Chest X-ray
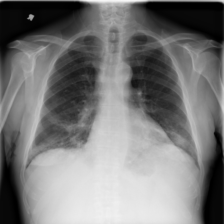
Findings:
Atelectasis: negative
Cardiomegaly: negative
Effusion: negative
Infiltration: positive
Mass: negative
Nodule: negative
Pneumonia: negative
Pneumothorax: negative
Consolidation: negative
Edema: negative
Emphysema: negative
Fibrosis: negative
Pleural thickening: negative
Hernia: negative